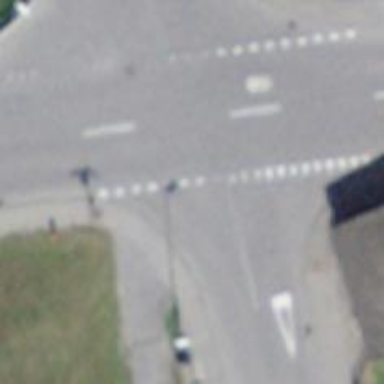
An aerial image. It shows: Road with "give way" sign.